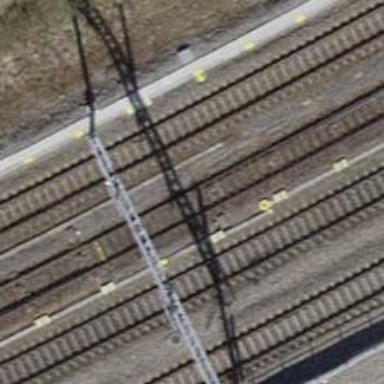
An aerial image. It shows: Single-track electrified railway with contact line.